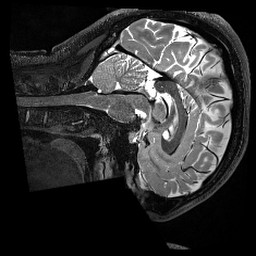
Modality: T2w
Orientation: sagittal
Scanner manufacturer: siemens
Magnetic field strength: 3 T
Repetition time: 3.2 s
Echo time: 0.563 s